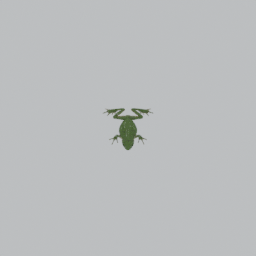
Label: animals